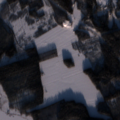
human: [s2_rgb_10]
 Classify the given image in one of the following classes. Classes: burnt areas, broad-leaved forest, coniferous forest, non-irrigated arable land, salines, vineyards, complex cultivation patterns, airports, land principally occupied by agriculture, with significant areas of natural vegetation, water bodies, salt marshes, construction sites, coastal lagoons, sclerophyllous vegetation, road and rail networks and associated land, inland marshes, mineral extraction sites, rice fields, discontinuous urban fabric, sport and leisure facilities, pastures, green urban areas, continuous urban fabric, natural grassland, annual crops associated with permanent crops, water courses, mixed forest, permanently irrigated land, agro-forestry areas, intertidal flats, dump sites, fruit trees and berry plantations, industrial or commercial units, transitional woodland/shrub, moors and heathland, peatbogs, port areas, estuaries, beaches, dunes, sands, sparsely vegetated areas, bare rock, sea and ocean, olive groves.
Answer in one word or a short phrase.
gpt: non-irrigated arable land, land principally occupied by agriculture, with significant areas of natural vegetation, broad-leaved forest, coniferous forest, mixed forest, inland marshes, water bodies